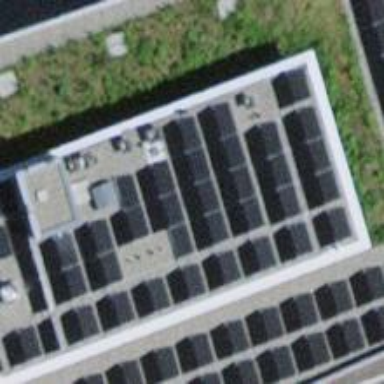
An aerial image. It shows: Solar power generator utilizing photovoltaic technology with solar photovoltaic panels.